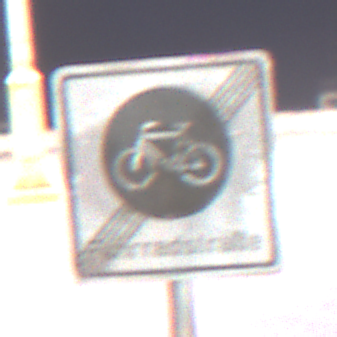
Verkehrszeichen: EndeFahrradstrasse
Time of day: Night
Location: Outdoor (Urban)
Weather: PartlyCloudy
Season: NotSpecified
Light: Artificial